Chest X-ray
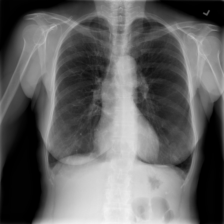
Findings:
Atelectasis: negative
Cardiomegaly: negative
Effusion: negative
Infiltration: negative
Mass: negative
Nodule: negative
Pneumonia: negative
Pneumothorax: negative
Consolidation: negative
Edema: negative
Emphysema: negative
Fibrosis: positive
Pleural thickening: negative
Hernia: negative